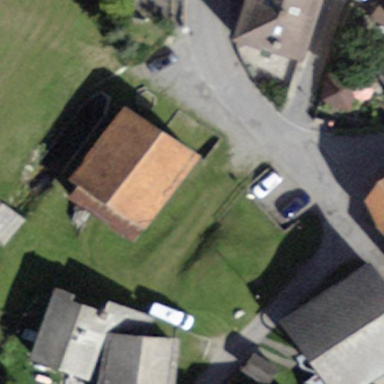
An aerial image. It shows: Simple and straightforward house.